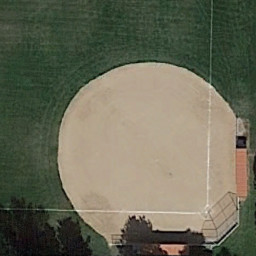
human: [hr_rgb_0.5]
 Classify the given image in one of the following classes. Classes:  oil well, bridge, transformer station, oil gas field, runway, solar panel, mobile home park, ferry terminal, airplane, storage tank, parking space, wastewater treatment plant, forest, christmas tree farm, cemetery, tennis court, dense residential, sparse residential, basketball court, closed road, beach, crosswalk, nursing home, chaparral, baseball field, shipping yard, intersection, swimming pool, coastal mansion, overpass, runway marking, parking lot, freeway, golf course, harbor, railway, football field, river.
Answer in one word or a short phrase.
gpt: baseball field